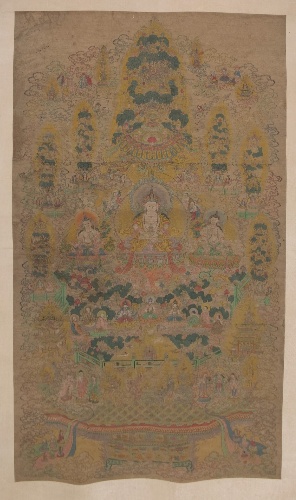
Date: 17th century
Object type: Hanging scroll
Classification: Paintings
Medium: Hanging scroll;  print with paint
Culture: Tibet
Dimensions: Image: 48 3/4 × 26 1/4 in. (123.8 × 66.7 cm)
Overall with mounting: 71 × 31 in. (180.3 × 78.7 cm)
Overall with knobs: 71 × 35 in. (180.3 × 88.9 cm)
Department: Asian Art
Credit line: Rogers Fund, 1951
Accession year: 1951
Repository: Metropolitan Museum of Art, New York, NY
Tags: Buddhism